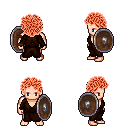
a pixel art fantasy rpg character, male body template, human, light skin, brown robe, metal pants, red curly afro hairstyle, shield, four views (front, back, left, right), 2x2 character sprite sheet, small pixel art, hard edges, no anti-aliasing